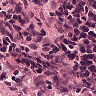
Metastatic tissue present: no